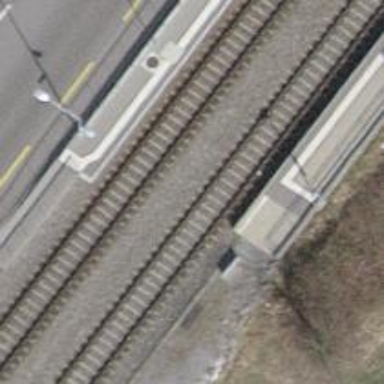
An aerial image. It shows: Single railway track with electrification through contact line.